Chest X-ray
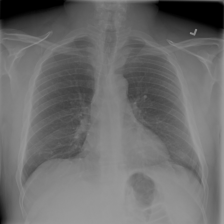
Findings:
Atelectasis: negative
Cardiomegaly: negative
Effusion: negative
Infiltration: negative
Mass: negative
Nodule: negative
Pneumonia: negative
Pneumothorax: negative
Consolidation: negative
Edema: negative
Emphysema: negative
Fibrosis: negative
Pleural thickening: negative
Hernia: negative